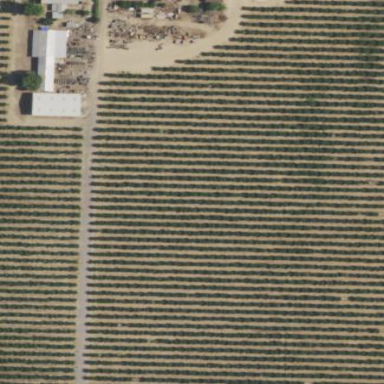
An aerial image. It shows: Vineyard growing grapes.